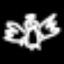
Label: angel